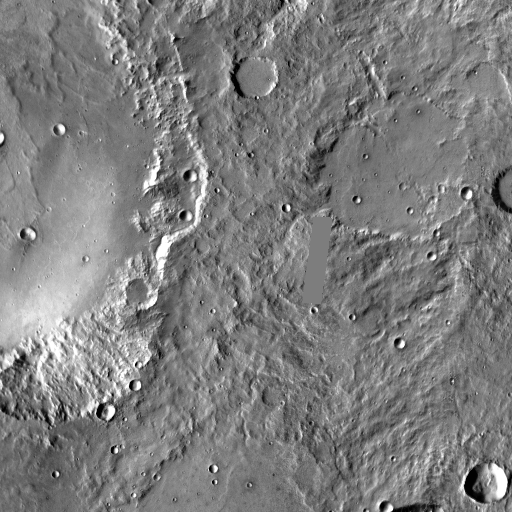
Crater classes present: Background, Other, Buried, Secondary